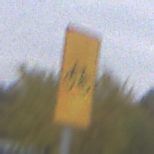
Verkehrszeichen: RadverkehrOhnePfeilsymbol
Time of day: Midday
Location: Outdoor (Suburban)
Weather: Overcast
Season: NotSpecified
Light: Natural